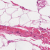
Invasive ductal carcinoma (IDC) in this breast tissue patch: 0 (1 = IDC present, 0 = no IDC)